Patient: sex M, age 71
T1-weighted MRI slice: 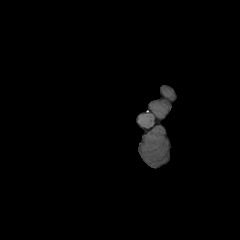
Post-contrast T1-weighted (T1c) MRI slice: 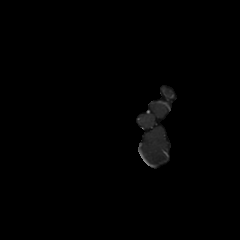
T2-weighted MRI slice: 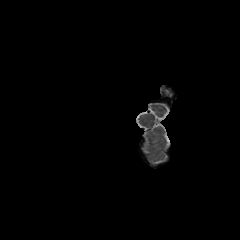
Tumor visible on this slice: no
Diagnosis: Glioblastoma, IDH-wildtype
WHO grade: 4